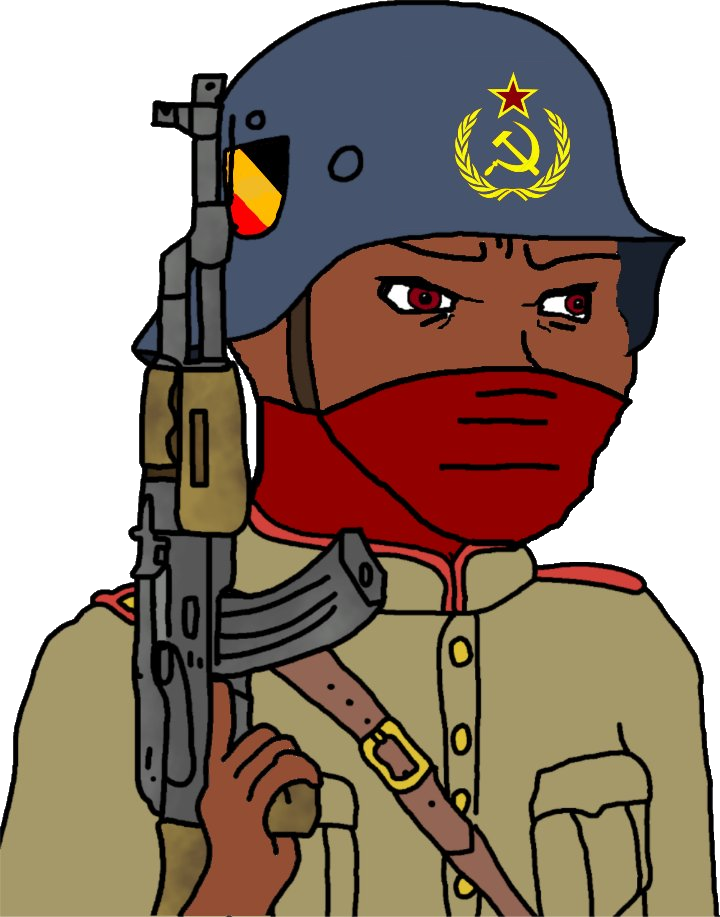
Label: 5_Blackjak